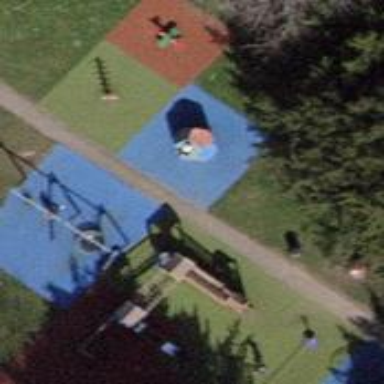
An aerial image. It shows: Playground area for leisure land.